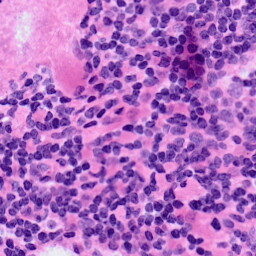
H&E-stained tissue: LymphNode